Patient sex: F
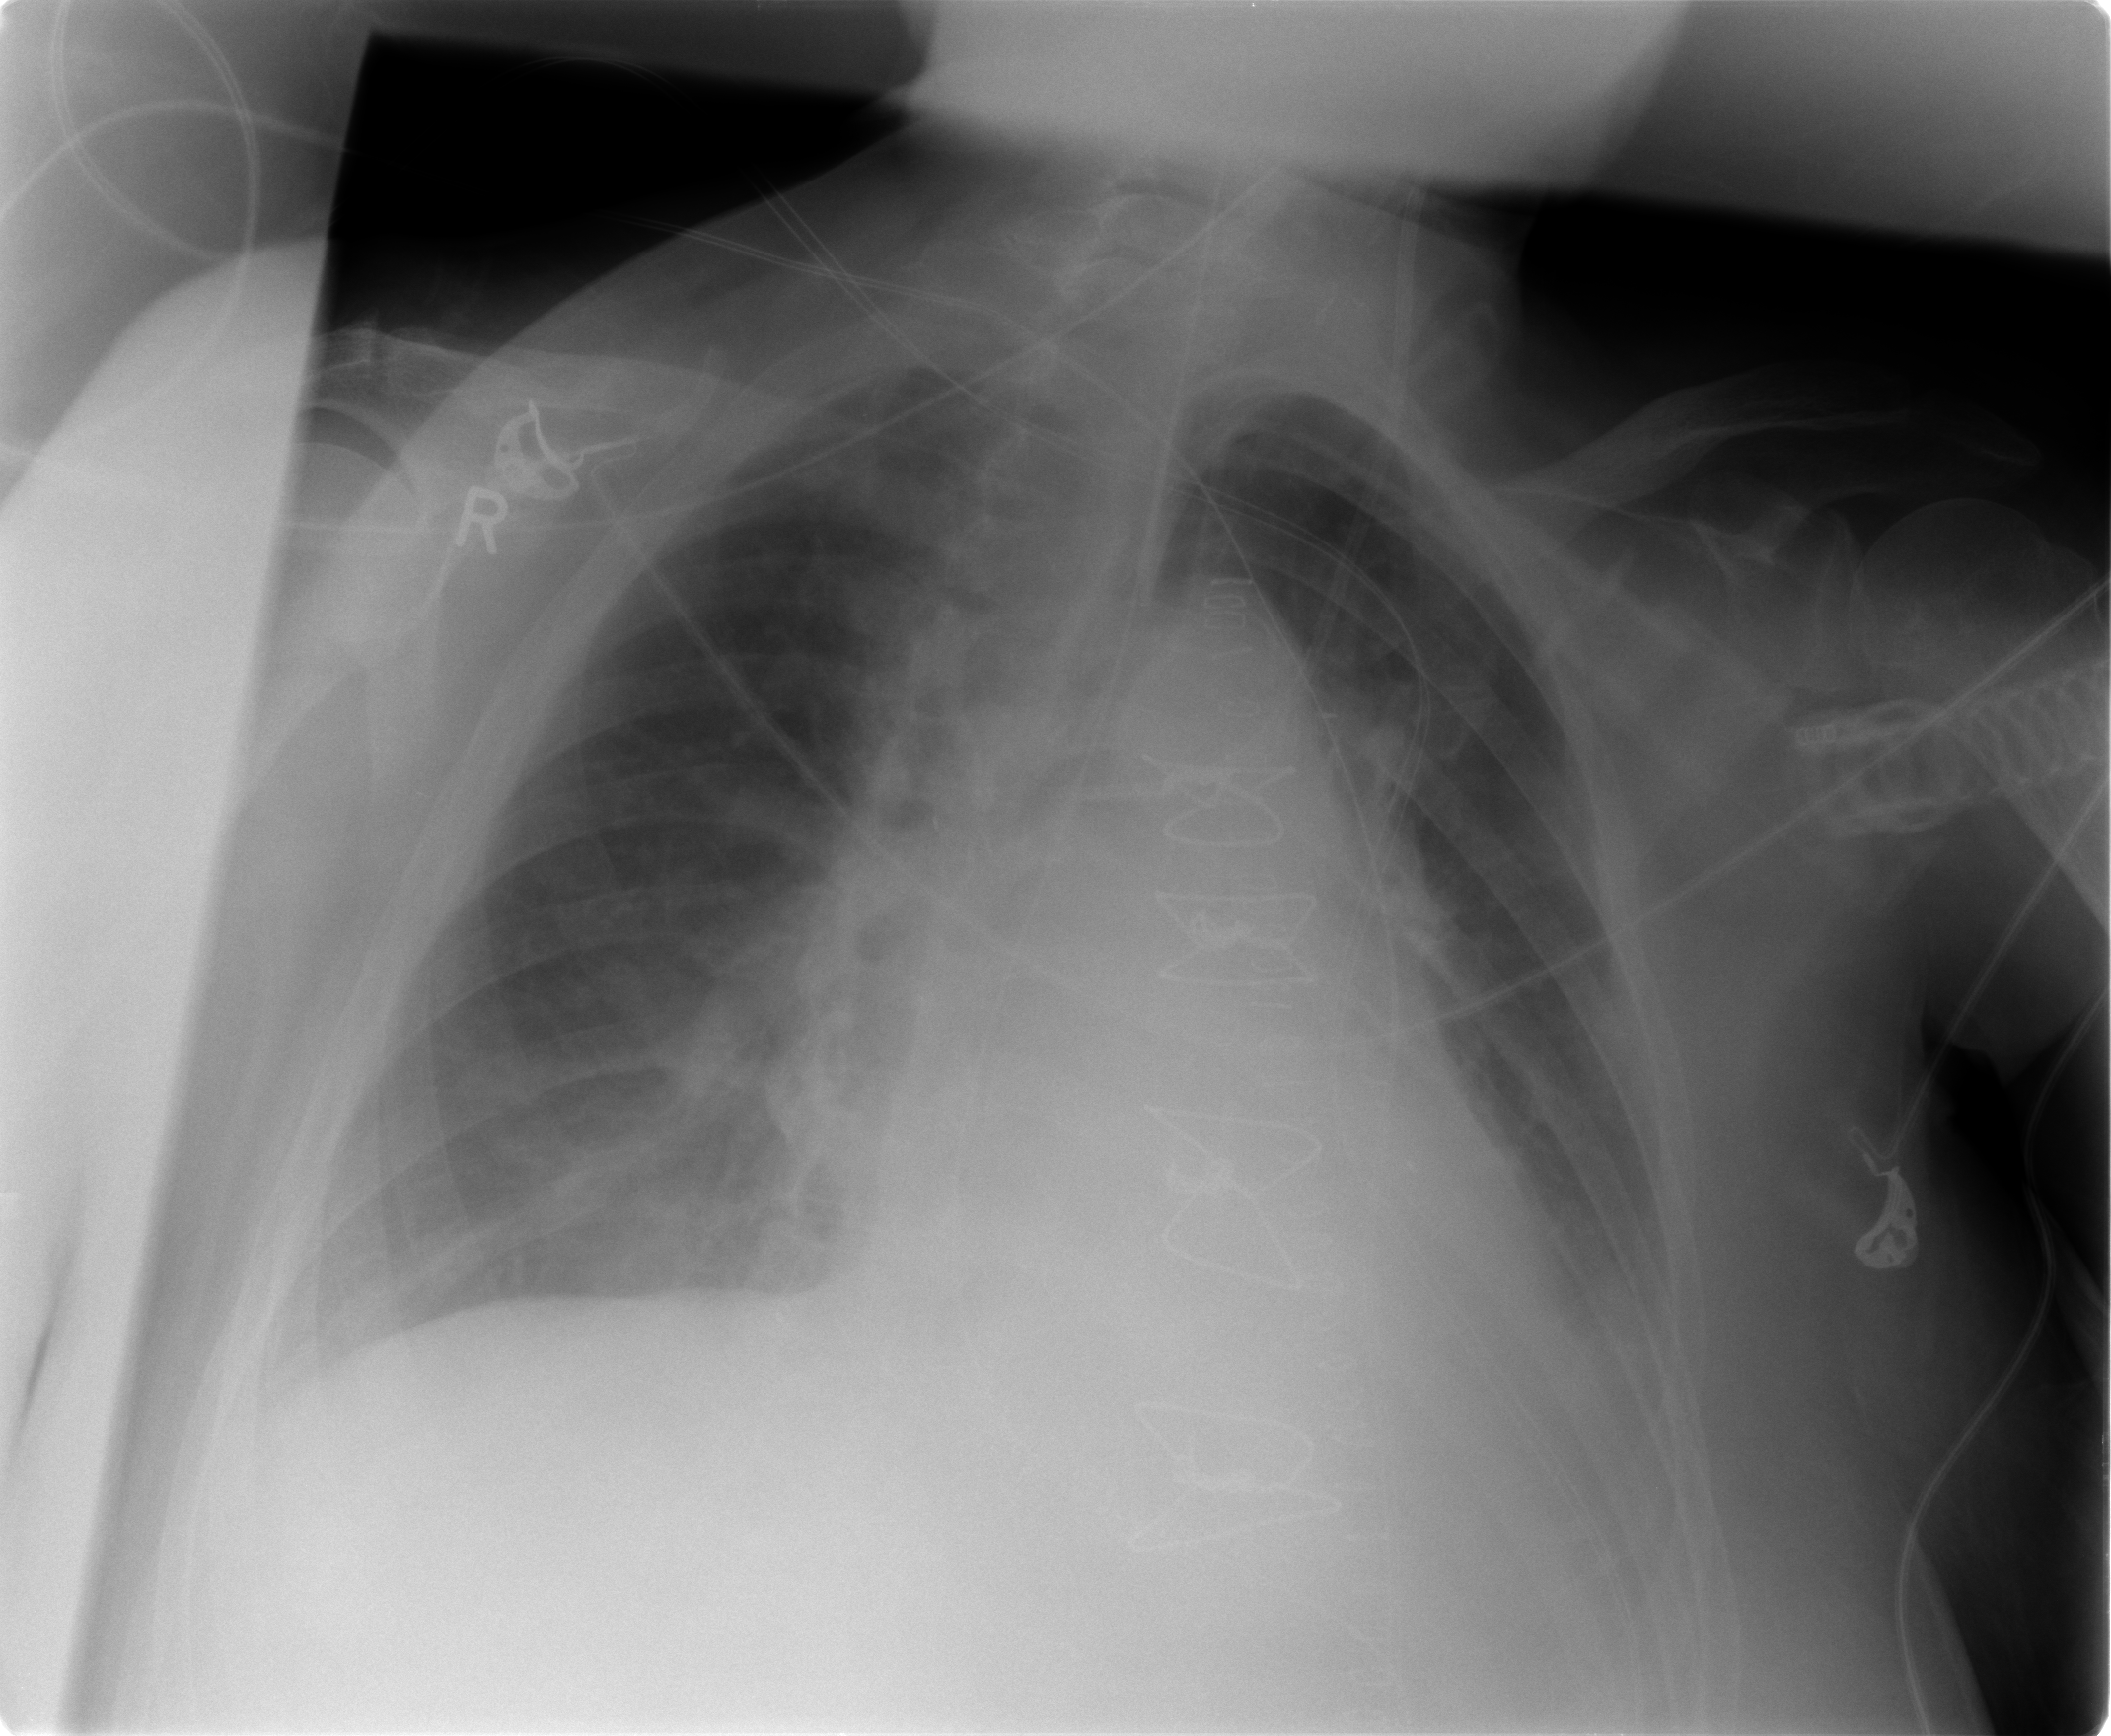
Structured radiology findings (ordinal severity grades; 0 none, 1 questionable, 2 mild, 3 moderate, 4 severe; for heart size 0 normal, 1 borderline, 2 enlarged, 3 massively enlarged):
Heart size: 2
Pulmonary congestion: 2
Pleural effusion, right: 1
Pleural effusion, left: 2
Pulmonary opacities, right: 0
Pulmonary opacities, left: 0
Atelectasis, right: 2
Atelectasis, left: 2